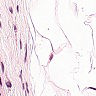
Metastatic tissue present: no